Interaction volume radius: 5 \u00c5
Interaction volume height: 25 \u00c5
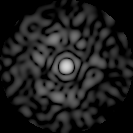
Disorder parameter: 0.8323